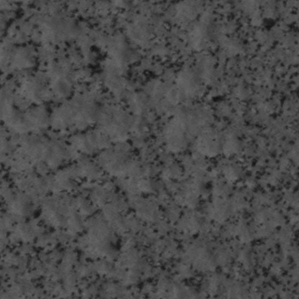
Label: frost